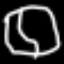
Label: square